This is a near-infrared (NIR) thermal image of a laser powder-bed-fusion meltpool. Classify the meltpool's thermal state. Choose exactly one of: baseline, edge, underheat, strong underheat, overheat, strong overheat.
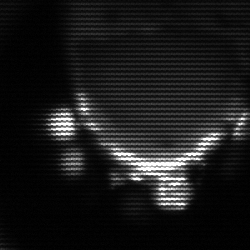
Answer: edge